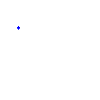
Particle: proton